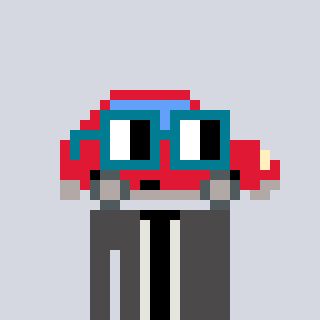
a pixel art character with square dark green glasses, a car-shaped head and a grayscale-colored body on a cool background